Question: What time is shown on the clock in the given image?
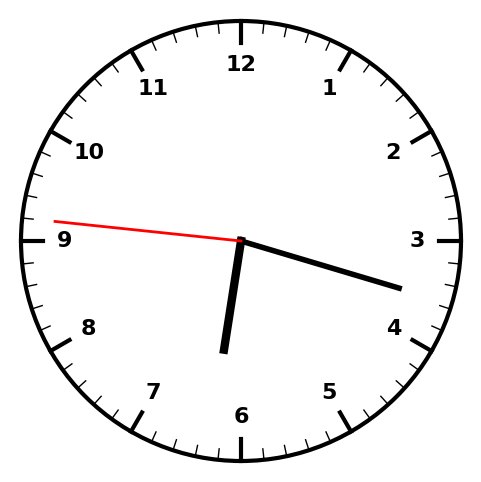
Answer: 06:17:46